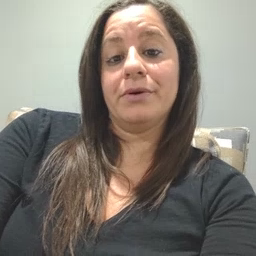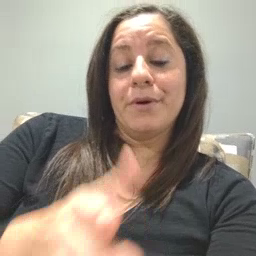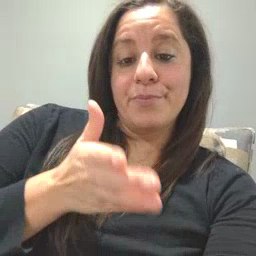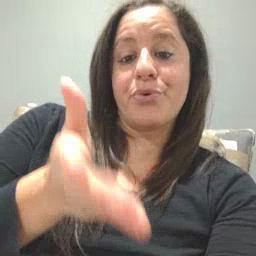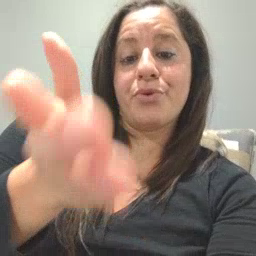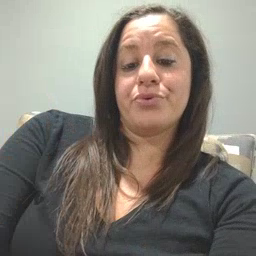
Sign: boat